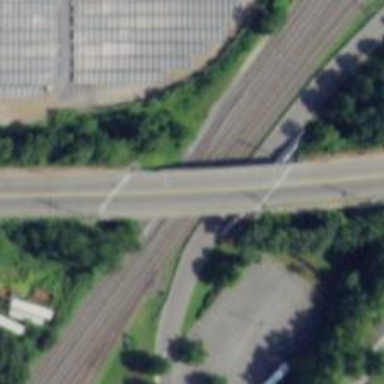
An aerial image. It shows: Primary highway bridge.